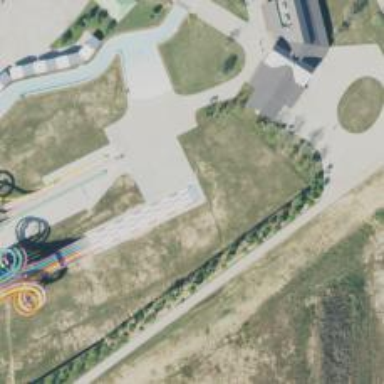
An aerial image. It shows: Water slide attraction.